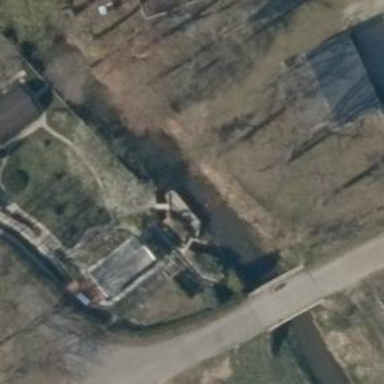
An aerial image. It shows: Watermill that is man-made.